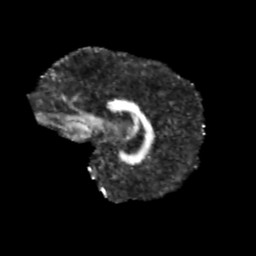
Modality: FA
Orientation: sagittal
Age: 11
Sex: male
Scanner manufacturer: siemens
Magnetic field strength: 3 T
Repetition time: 3.8 s
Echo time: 0.07 s